Question: I have a package folder in which I'm creating a class to help me with an API.
But I'm getting the following error
> Class 'Notflip\Teamleader\Company' not found
I'm trying to access a the Company class by using
'''
$companies = new Teamleader\Company();
'''
This is my folder structure

This is my composer.json in my project root
'''
"psr-4": {
"App\": "app/",
"Notflip\Teamleader\": "package/Notflip/Teamleader/src"
}
'''
This is my Company class
'''
<?php namespace Notflip\Teamleader;
use Notflip\Teamleader;
class Company extends Teamleader {
public function all()
{
return $this->api("getCompanies", ['amount' => 20,'pageno' => 0]);
}
}
'''
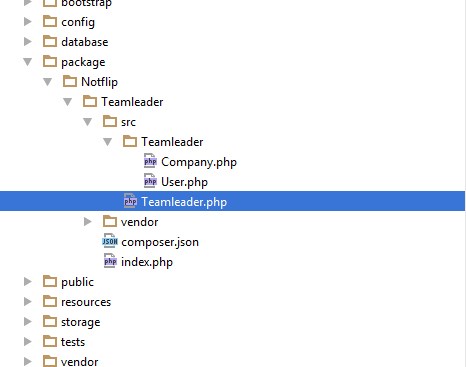
Answer: You're confusing yourself because you have Teamleader in the namespace definition, and then a Teamleader file and folder. 'Notflip\Teamleader\Company' refers to a company file in the src folder.
I'd suggest you edit your composer file to this:
'''
"psr-4": {
"App\\": "app/",
"Notflip\\": "package/Notflip/Teamleader/src"
}
'''
Then rename Teamleader.php to Bootstrap.php or Main.php, or anything like that. For this example I'll rename it to Bootstrap.php. Then in your Company.php file you should have this:
'''
<?php namespace Notflip\Teamleader;
use Notflip\Bootstrap;
class Company extends Bootstrap {
public function all()
{
return $this->api("getCompanies", ['amount' => 20,'pageno' => 0]);
}
}
'''
Finally your call to company should look like this:
'''
$companies = new \Notflip\Teamleader\Company;
'''
Standard practice with Laravel is to ignore the brackets at the end of a new class call if you're not passing in any arguments.